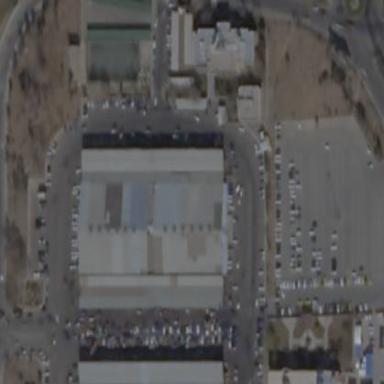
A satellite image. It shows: Commercial building.